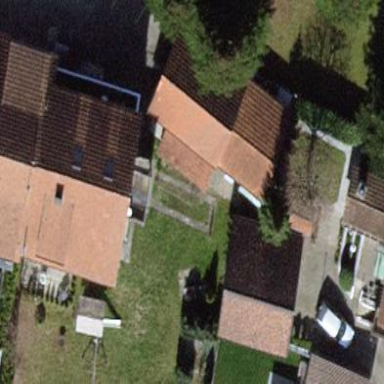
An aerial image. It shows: Garage.